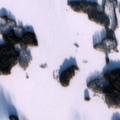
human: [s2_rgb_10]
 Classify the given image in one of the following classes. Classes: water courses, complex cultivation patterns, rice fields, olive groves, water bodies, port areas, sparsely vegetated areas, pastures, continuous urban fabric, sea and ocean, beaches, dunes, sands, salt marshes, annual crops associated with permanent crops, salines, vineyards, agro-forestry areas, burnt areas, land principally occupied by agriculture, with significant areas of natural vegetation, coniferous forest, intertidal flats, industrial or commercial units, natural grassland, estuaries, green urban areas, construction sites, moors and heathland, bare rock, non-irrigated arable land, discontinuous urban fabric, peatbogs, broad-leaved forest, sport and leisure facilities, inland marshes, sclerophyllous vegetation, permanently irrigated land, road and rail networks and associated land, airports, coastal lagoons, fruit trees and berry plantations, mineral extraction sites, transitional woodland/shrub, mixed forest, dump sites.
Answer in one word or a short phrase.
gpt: water bodies